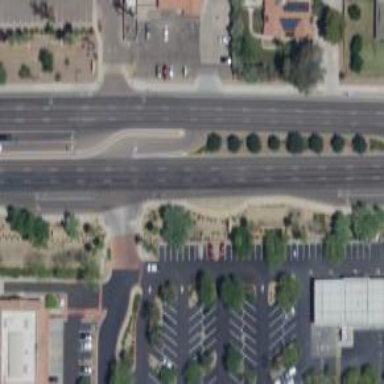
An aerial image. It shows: Secondary road with asphalt surface.